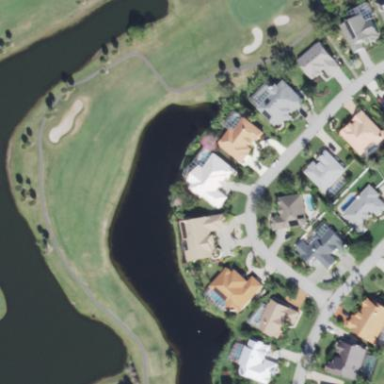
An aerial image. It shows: Water hazard in golf course. It appears to be retention basin.